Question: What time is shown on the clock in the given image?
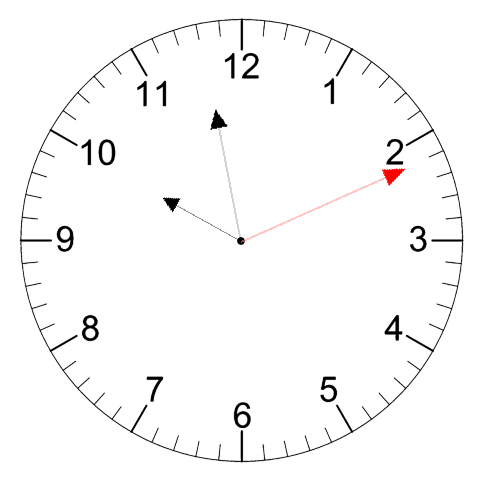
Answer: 09:58:11